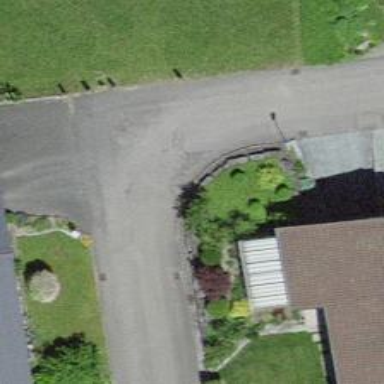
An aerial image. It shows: Asphalt road in residential area.